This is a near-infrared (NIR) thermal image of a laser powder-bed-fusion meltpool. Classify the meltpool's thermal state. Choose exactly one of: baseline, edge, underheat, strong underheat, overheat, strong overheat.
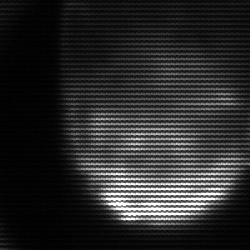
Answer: edge